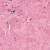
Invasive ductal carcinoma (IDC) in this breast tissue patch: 0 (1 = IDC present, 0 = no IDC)